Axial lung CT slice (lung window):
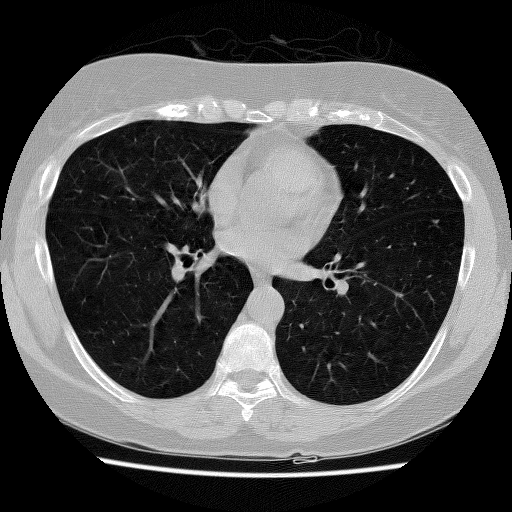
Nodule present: no